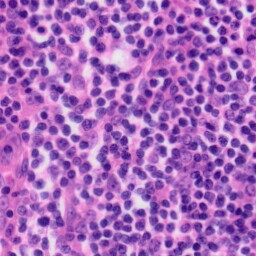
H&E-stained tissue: Tonsil